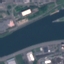
Land use / land cover class: River